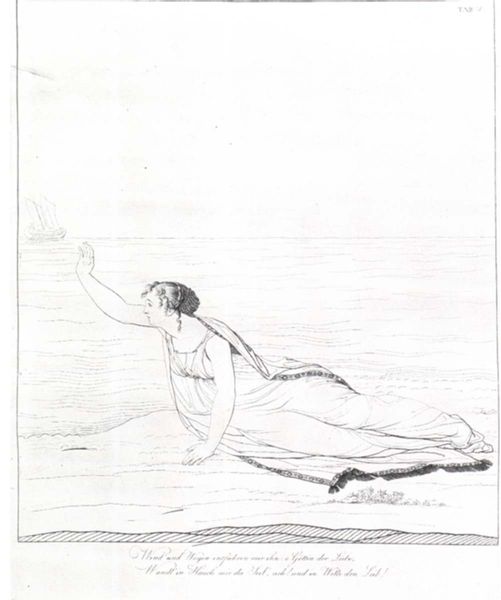
Titel: Henriette Hendel-Schütz als erwachte Ariadne
Künstler: Heinrich Ritter
Schlagwörter: hand, himmel, meer, umhang, wasser, landschaft, sand, ufer, frau, kleid, schwarz, weiss, zeichnung, gürtel, arm, kleidung, bild, horizont, boden, gewand, haare, mantel, locken, schiff, schrift, segel, strand, liegen, graphik, rand, liegend, abschied, linie, text, antik, reise, griechisch, römisch, legende, winken, wiedersehen, tschüss, haarnetz, gestreckter arm, goodbye, winkende frau